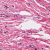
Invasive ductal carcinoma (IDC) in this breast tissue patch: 0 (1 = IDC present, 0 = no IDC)